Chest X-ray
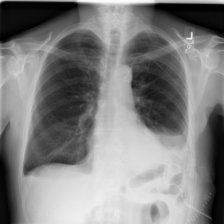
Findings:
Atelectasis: negative
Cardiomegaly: negative
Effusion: positive
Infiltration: negative
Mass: negative
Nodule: negative
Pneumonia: negative
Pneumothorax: negative
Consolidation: negative
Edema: negative
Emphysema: negative
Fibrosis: negative
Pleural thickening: negative
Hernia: negative